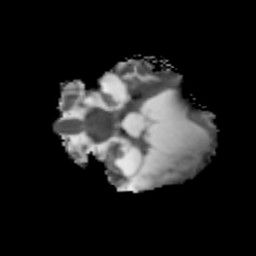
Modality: MD
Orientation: coronal
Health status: ill
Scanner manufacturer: siemens
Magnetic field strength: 3 T
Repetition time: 6.8 s
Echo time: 0.097 s